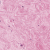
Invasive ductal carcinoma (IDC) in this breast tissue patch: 0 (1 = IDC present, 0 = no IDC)